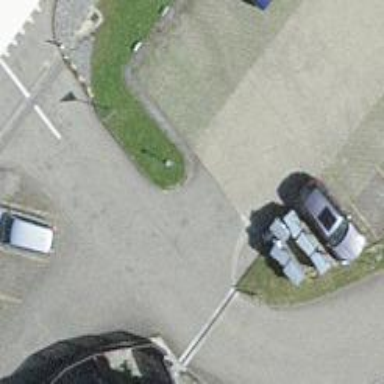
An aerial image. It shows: Parking aisle made of paving stones.